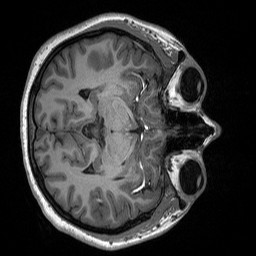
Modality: T1w
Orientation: axial
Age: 21
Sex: female
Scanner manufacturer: siemens
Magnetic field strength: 3 T
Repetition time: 2.53 s
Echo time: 0.00219 s